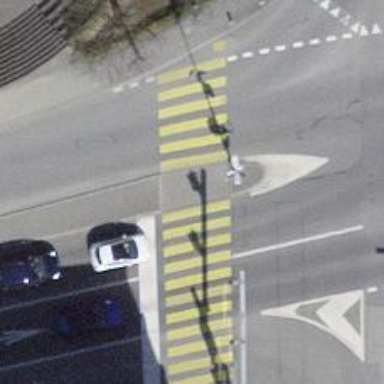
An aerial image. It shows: Crossing with traffic signals and central island.